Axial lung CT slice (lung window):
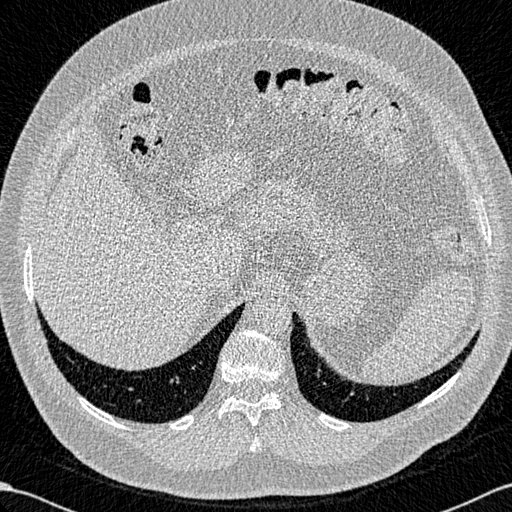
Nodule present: no